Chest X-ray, PA view. Patient: 31 years old, sex F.
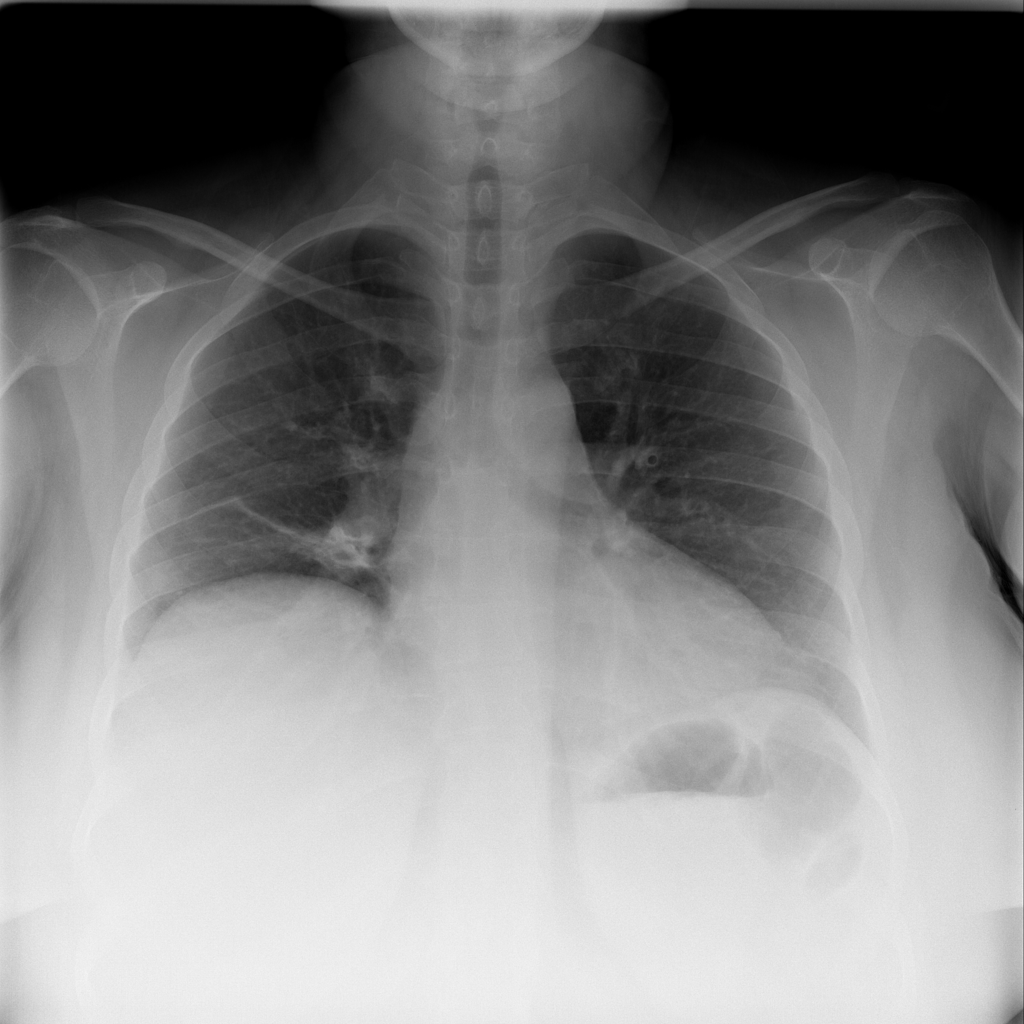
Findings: Atelectasis